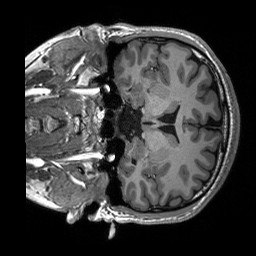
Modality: T1w
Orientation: coronal
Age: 22
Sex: male
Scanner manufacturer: siemens
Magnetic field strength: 3 T
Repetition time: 2.53 s
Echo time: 0.00227 s